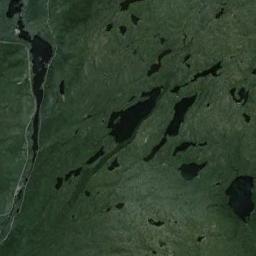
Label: wetland